Field crop: maize
Growth stage: 1
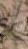
Species: salsola